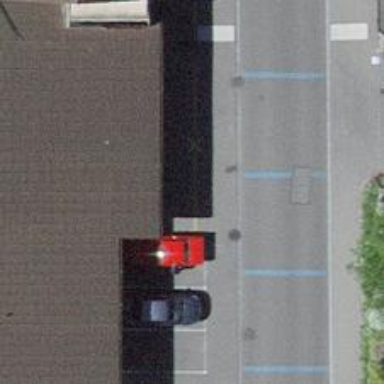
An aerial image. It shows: Post box is visible.